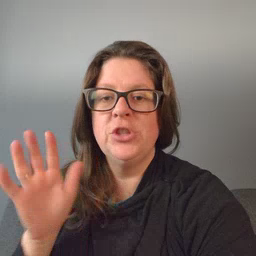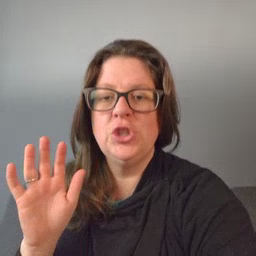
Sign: finish